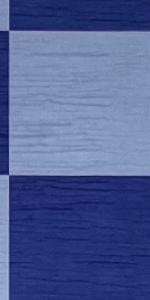
Label: Empty